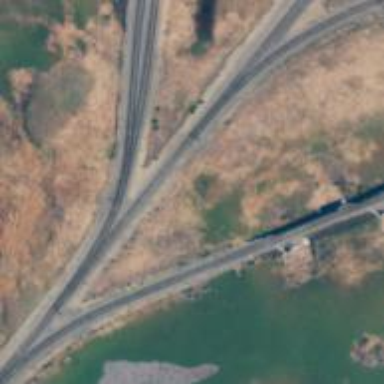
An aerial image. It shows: Railway spur service.